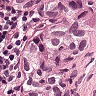
Metastatic tissue present: yes